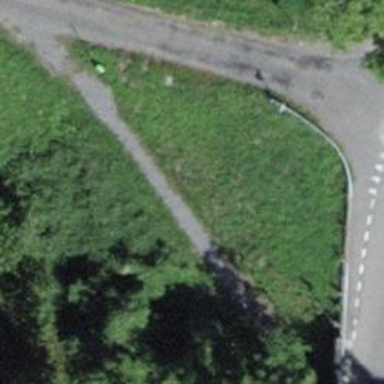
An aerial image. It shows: Unpaved footway.